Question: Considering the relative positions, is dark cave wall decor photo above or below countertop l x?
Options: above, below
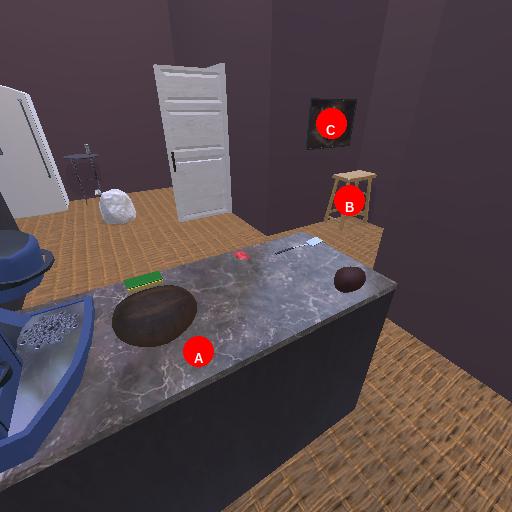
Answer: above